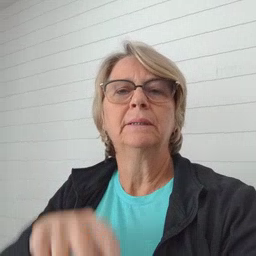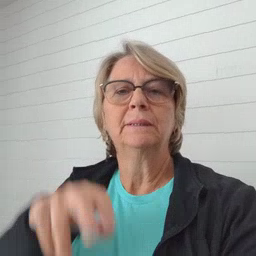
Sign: bye